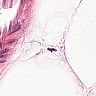
Metastatic tissue present: no